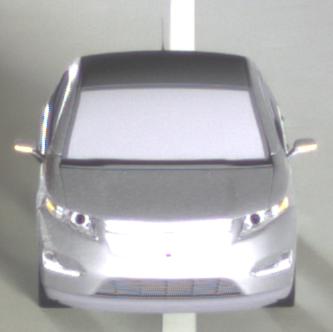
Make: Chevrolet
Model: Volt
Detailed model: Volt
Model produced from: 2011/11
Model produced until: 2014/08
Doors: 5
Color: gray
Road condition: dry road
Daytime: midday
Contrast: medium contrast